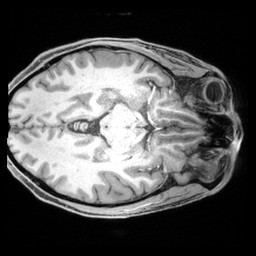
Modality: T1w
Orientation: axial
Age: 46
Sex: male
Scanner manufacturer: siemens
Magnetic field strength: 3 T
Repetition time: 2.4 s
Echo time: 0.00195 s